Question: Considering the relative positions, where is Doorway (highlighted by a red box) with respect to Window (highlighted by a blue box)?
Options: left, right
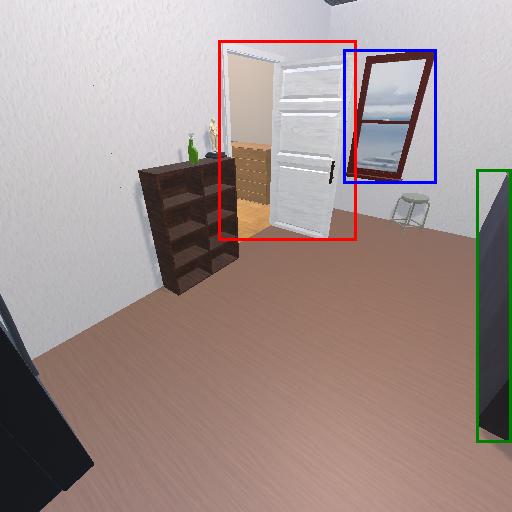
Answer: left